Field crop: tomato
Growth stage: 1
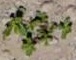
Species: portulaca